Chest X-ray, PA view. Patient: 52 years old, sex M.
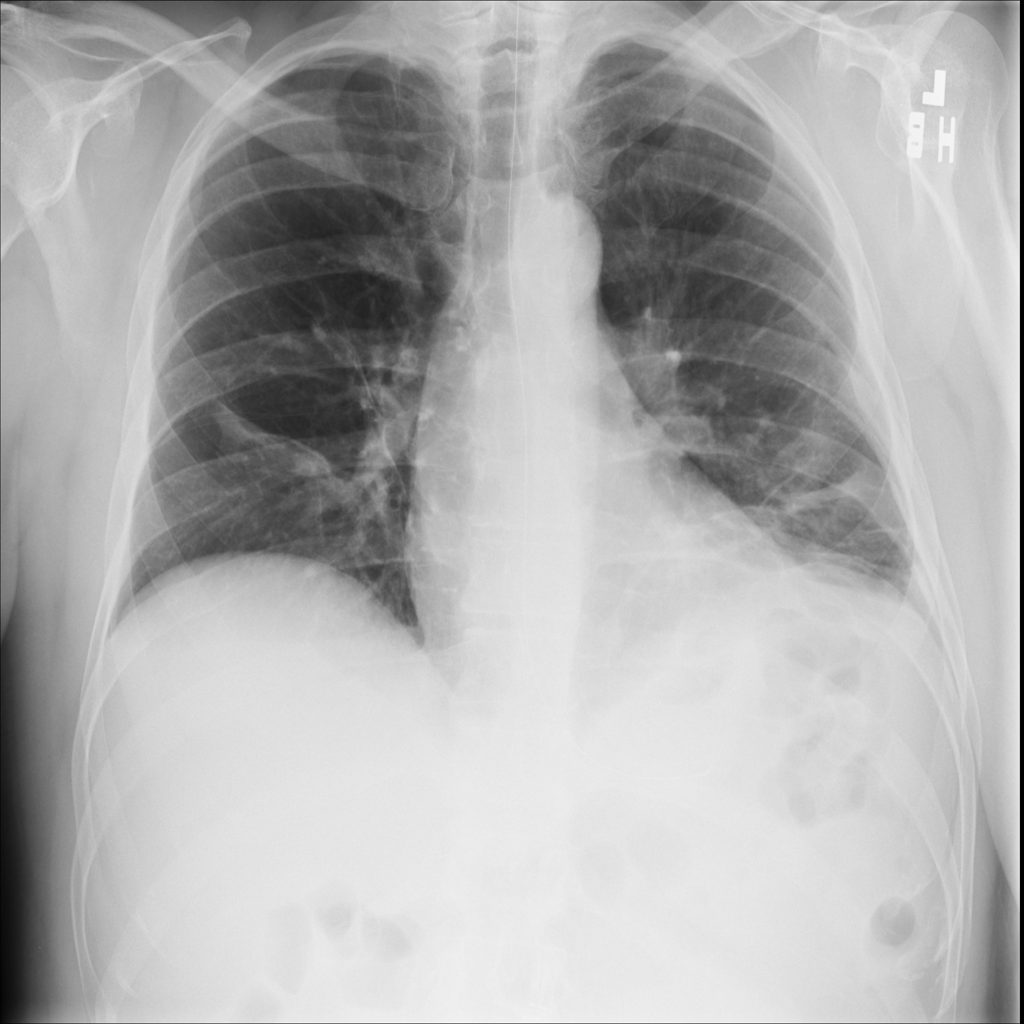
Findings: Atelectasis, Effusion